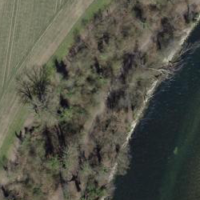
EUNIS habitat code: 41
Species observed at this site:
Prunus padus